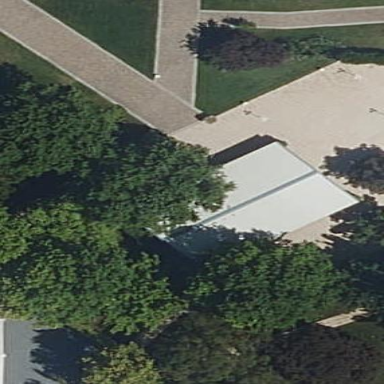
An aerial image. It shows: View of roof of building.